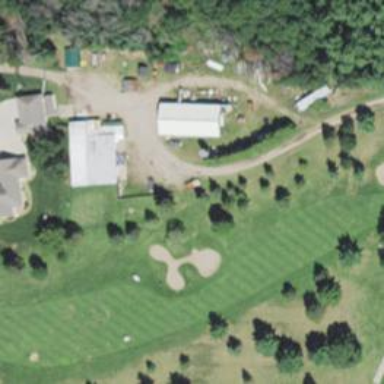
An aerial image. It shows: Grassy area designated as golf fairway.